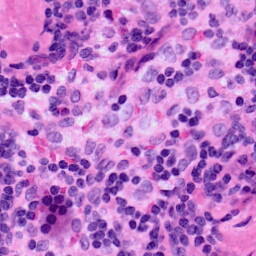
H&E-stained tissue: LymphNode